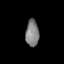
Tissue: lung
Cell type: Epithelial cells
Senescence score: 0.2106
Nuclear area (px): 347
Mean DAPI intensity: 127.677